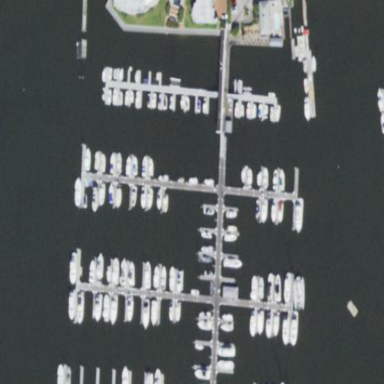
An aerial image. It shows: Marina on leisure land.